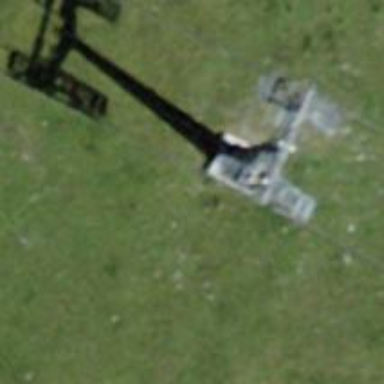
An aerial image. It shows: Chair lift.